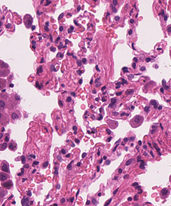
Tumor epithelial tissue: no
Tumor-associated stroma tissue: no
Normal tissue: yes